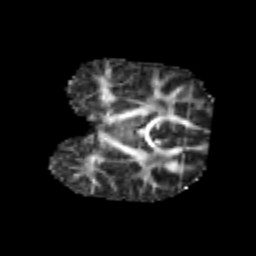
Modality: FA
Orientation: coronal
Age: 6
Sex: female
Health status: healthy